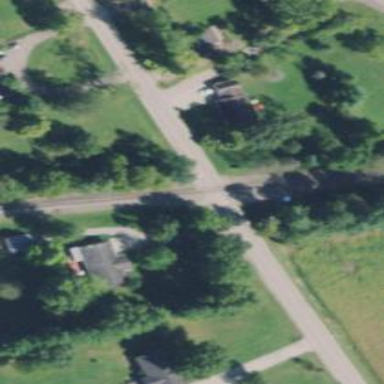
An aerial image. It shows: Railway level crossing.